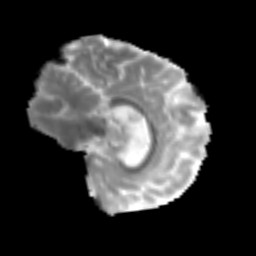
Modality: MD
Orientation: sagittal
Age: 58
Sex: male
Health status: ill
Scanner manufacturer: siemens
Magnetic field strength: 3 T
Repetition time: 8.7 s
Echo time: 0.11 s